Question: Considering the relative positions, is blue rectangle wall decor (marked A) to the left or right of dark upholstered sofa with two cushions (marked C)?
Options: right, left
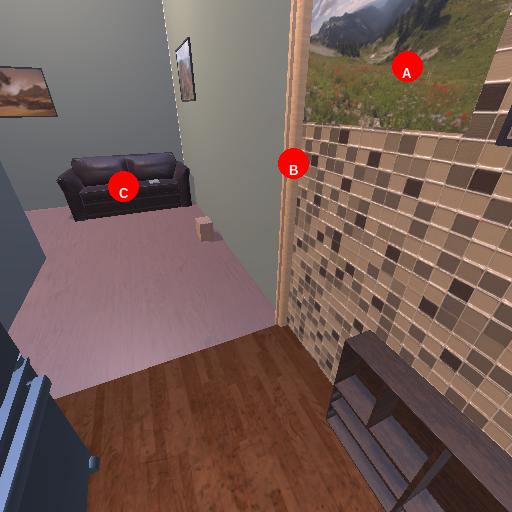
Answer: right